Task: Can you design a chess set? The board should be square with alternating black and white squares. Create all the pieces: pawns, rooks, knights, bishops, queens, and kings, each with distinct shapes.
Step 1936:
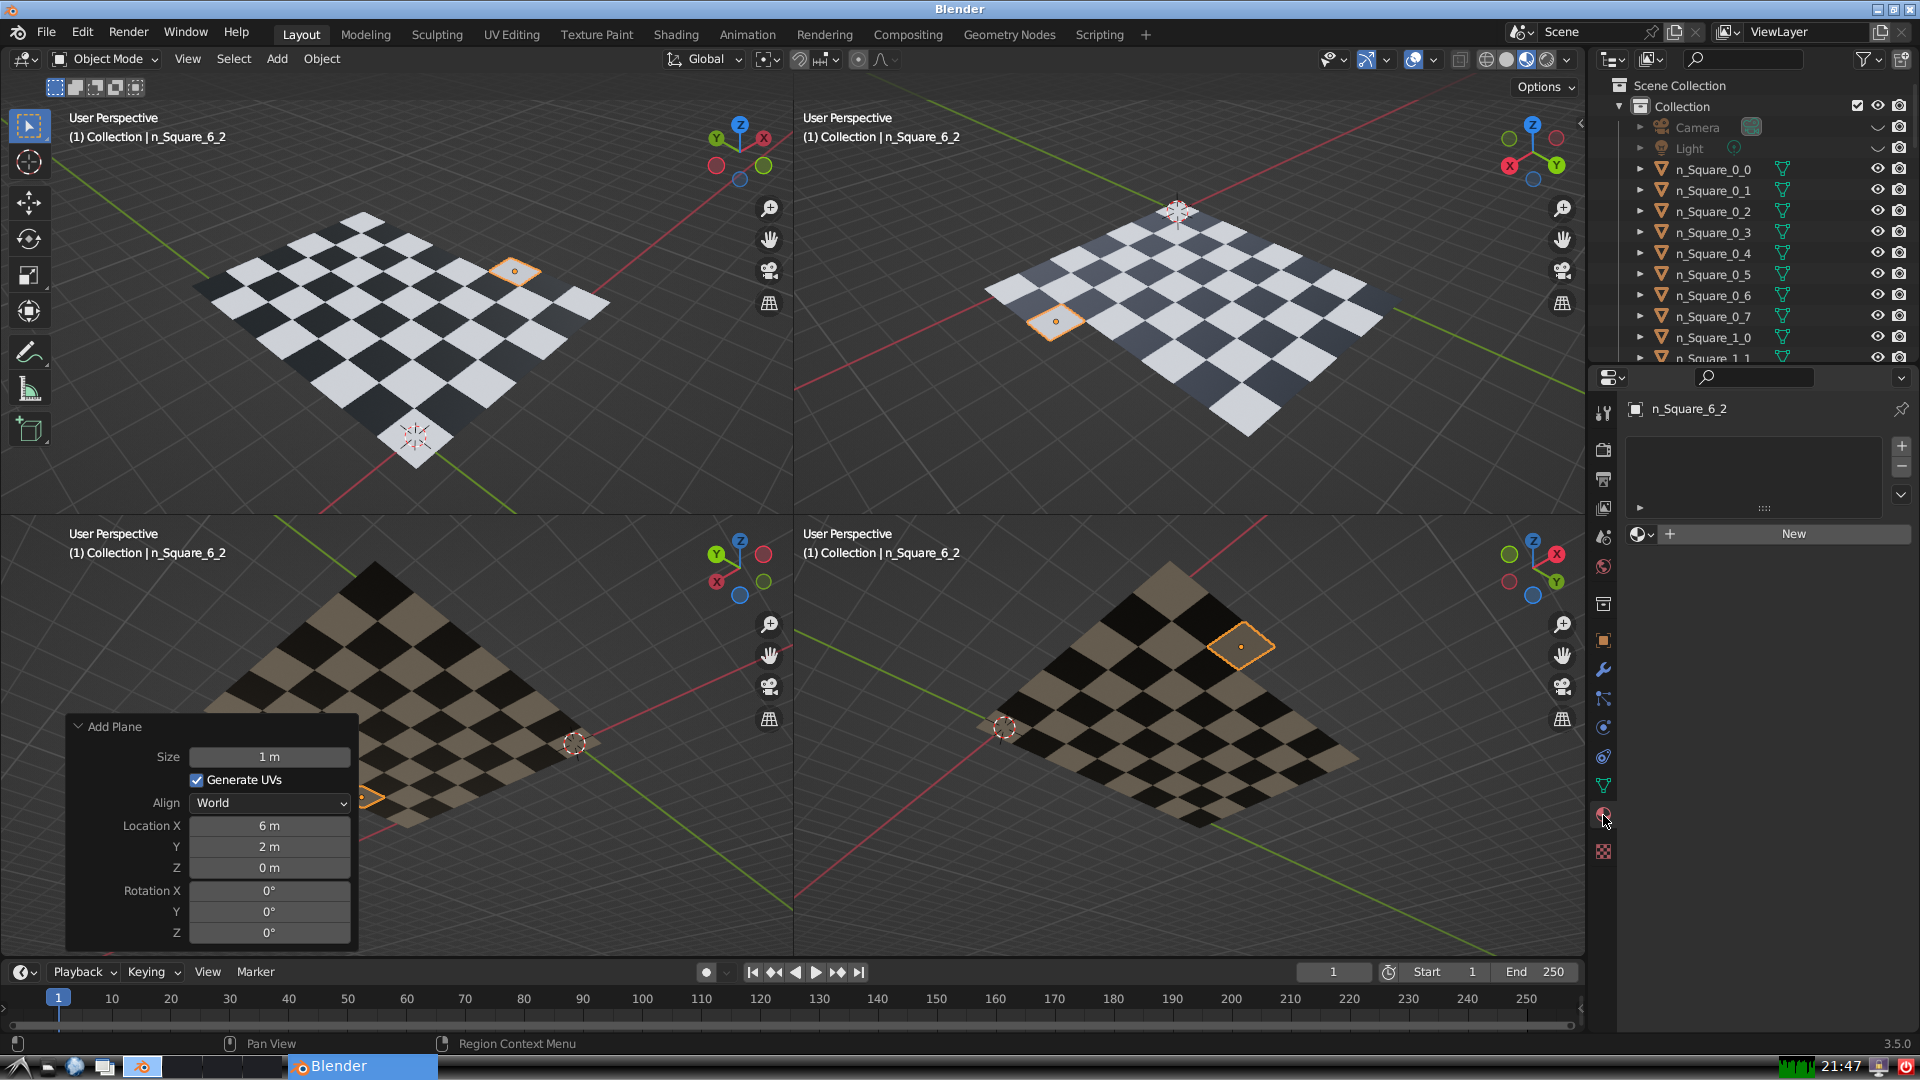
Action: {"mouse_move": [1636, 534]}